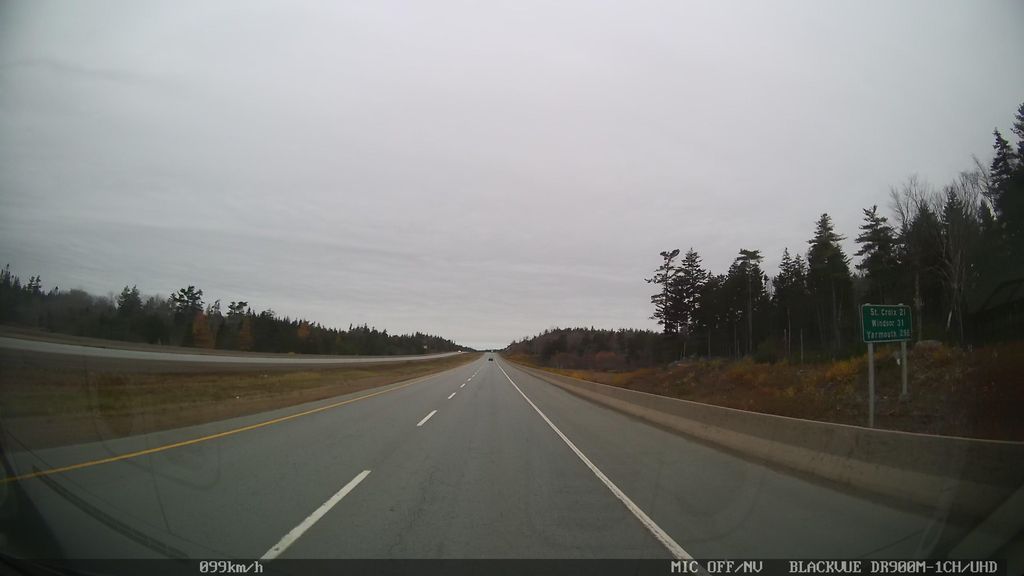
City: halifax